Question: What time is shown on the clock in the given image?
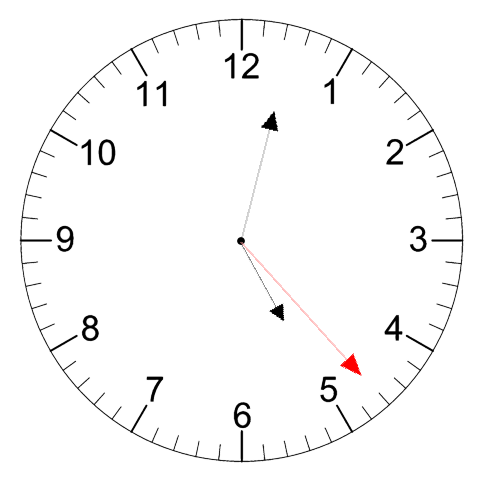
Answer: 05:02:23